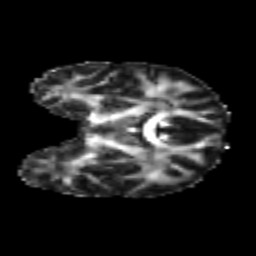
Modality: FA
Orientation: coronal
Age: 29
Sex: male
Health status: healthy